Frequency: 60000
Velocity: 0,186
Power: 20,3
Pulse duration: 0,0000001
Pass count: 1
Magnification: 10
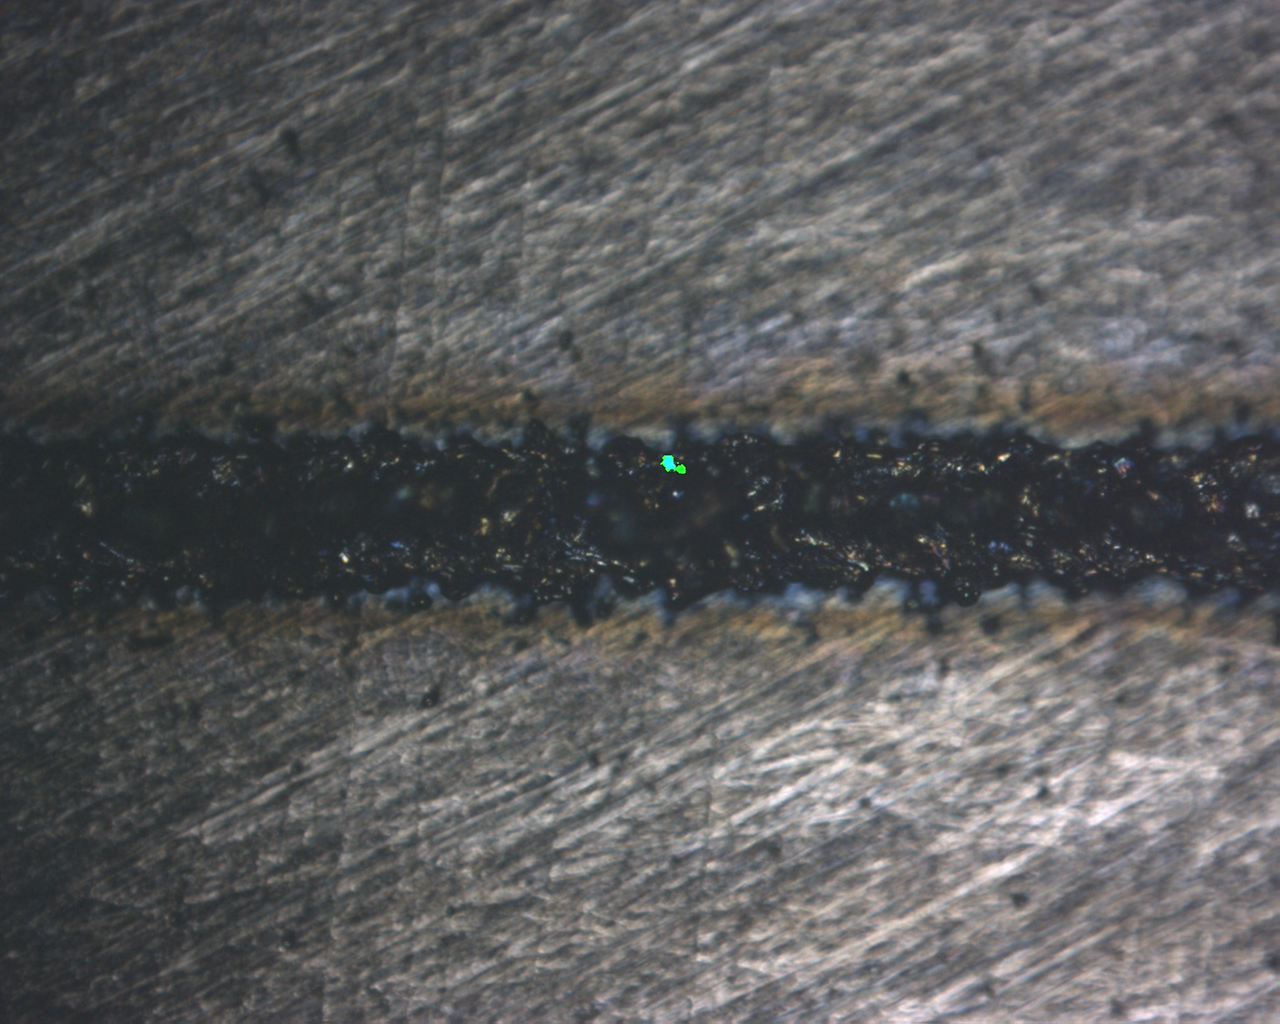
Measured width: 148.461
Other width: 48.611